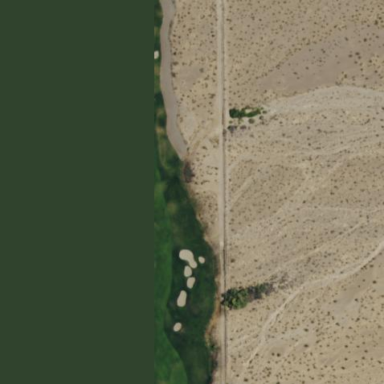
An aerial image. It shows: Area with grass used as rough in golf course.